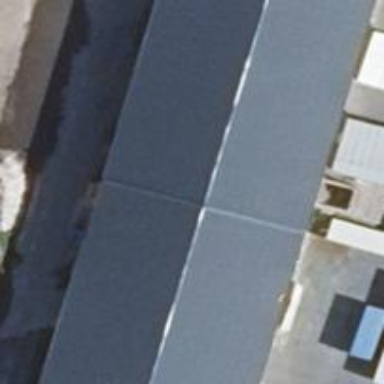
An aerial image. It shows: Industrial building.